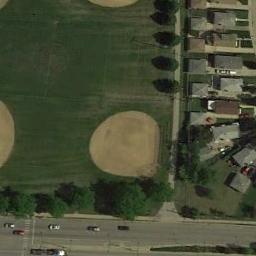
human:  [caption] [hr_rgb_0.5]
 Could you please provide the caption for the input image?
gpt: Three baseball diamonds on the lawn with some trees while some roads and some houses beside .

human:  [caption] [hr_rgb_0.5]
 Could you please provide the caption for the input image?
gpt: There are three baseball diamonds in the grass surrounded by the houses、 forests and roads .

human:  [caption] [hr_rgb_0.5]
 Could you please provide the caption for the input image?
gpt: There is a railway near the baseball field .

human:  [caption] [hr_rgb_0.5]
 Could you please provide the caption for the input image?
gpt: A baseball diamond is next to many buildings with a road pass by .

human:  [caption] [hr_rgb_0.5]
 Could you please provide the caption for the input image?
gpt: Many buildings are next to  the  baseball diamond .